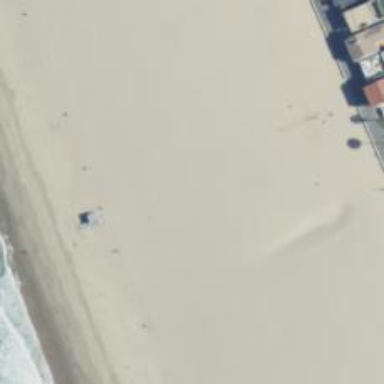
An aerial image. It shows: Lifeguard on duty.